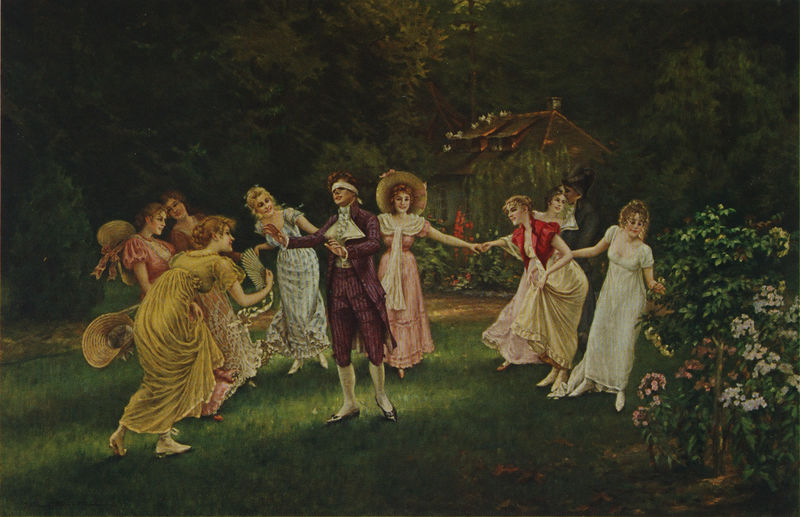
Künstler: Hermann Koch
Standort: München
Institution: Privatbesitz
Schlagwörter: baum, dunkel, gemälde, gruppe, hand, mann, schatten, weiß, bäume, frauen, gelb, grün, landschaft, menschen, mädchen, bewegung, blume, blumen, braun, bunt, damen, frau, frisuren, holz, hut, hüte, kleid, kleider, licht, mitte, männer, ölbild, blüte, blüten, dame, gras, haus, park, rasen, rot, weg, wiese, fest, fächer, gesellschaft, tanz, anzug, feier, feiern, hose, jung, band, falten, strauch, busch, büsche, hütte, sträucher, boden, tücher, gewänder, pflanze, rosa, wald, garten, schuhe, lila, violett, romantik, häuschen, spielen, freizeit, realistisch, vergnügen, junge, feinmalerei, gehrock, lachen, spiel, strümpfe, blind, knabe, suchen, idyll, lichtung, tauben, necken, verführung, fangen, schatte, binde, beet, lichtfleck, kniebundhose, lich, hortensien, reigen, verstecken, verbunden, jun, laube, weise, reformkleid, schärpen, rittersporn, spass, versteckspiel, augenbinde, hofgarten, komplementärfarben, gartenhaus, gartenhäuschen, aktion, blinde, blinde kuh, galan, gartenspiele, gekicher, haschen, inhalt, urteil der parisa, schäkern, nordalpin, hofdamen, ald, schliefe, ugenbinde, 1900, nhaus, facher, reeformkleid